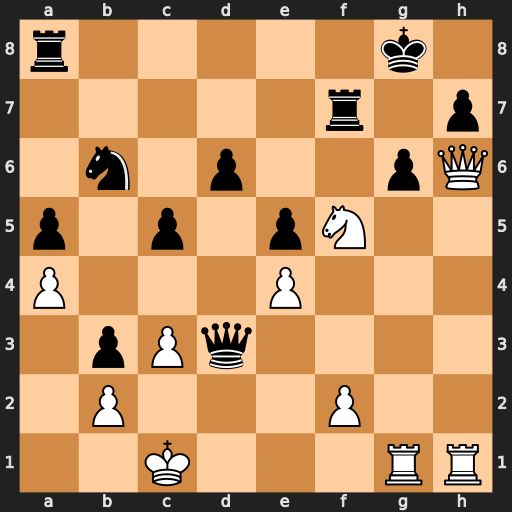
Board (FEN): r5k1/5r1p/1n1p2pQ/p1p1pN2/P3P3/1pPq4/1P3P2/2K3RR
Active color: w
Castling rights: -
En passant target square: -
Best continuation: Qxg6+ hxg6 Rxg6+ Rg7 Rxg7+ Kf8 Rh8#